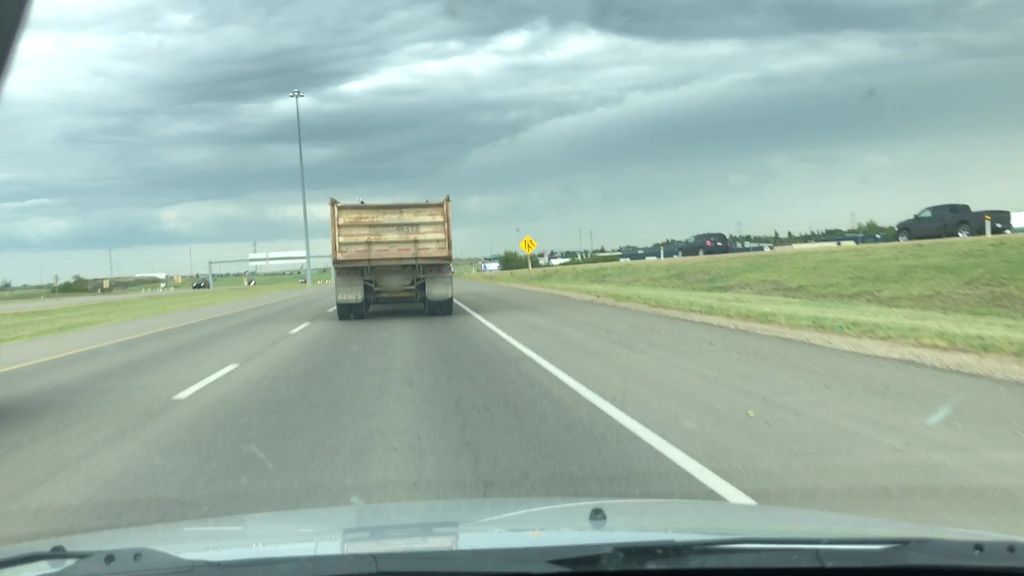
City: edmonton